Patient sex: M
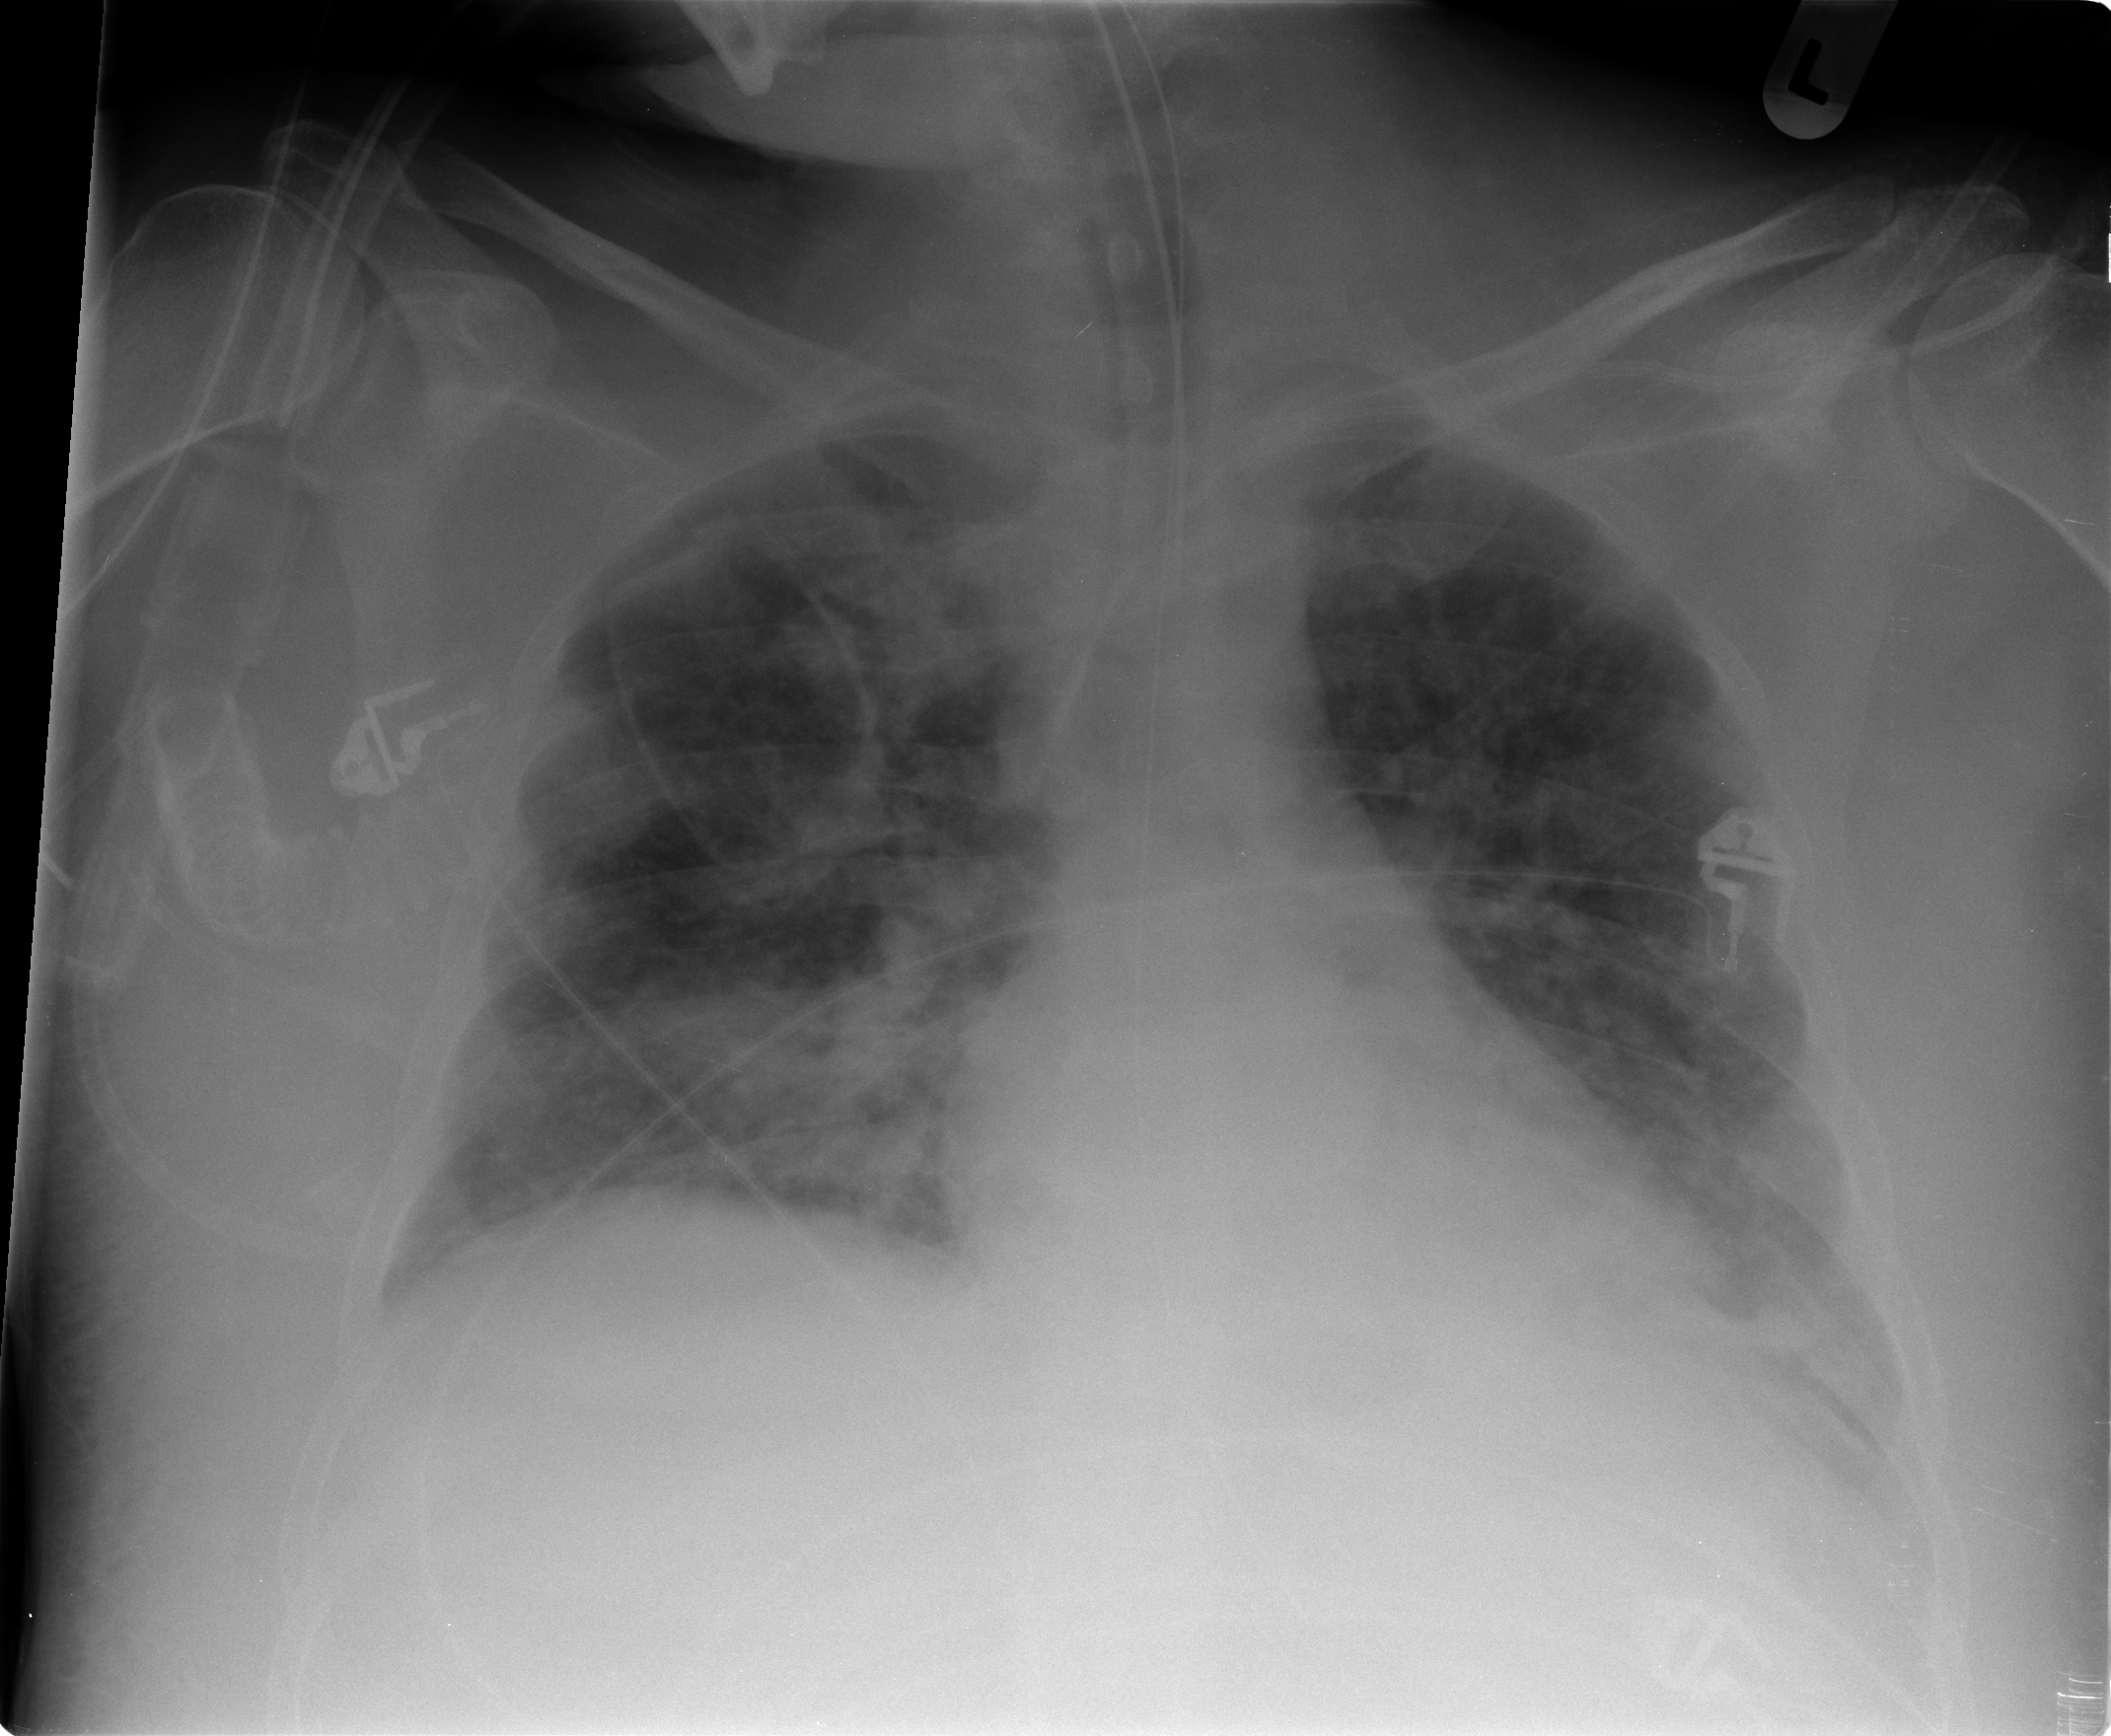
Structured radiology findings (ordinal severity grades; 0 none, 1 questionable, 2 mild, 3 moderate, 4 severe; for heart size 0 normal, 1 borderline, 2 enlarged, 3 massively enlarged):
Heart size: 0
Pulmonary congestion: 0
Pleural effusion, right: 0
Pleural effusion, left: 1
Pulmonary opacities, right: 3
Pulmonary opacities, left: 2
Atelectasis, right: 1
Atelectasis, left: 1